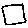
Label: square